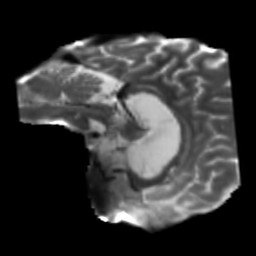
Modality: T2w
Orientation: sagittal
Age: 31
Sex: female
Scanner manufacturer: siemens
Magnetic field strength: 3 T
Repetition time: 5.25 s
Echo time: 0.08 s